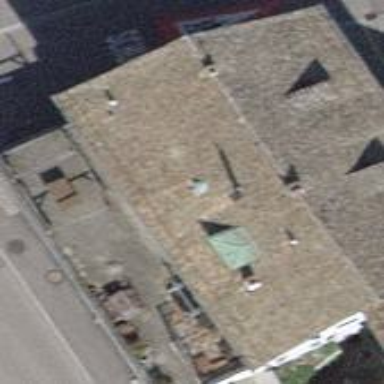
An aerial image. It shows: Restaurant building.